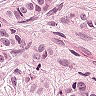
Metastatic tissue present: yes